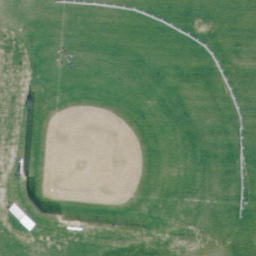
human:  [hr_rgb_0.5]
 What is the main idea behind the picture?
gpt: baseball diamond